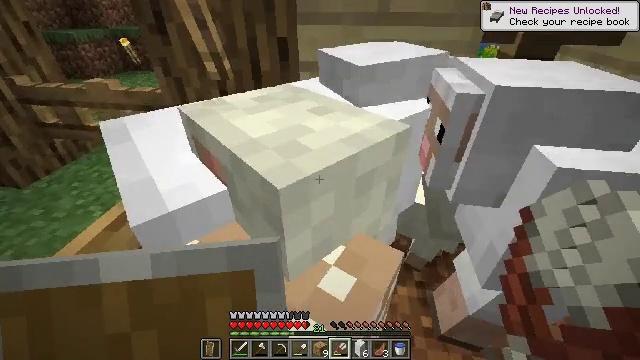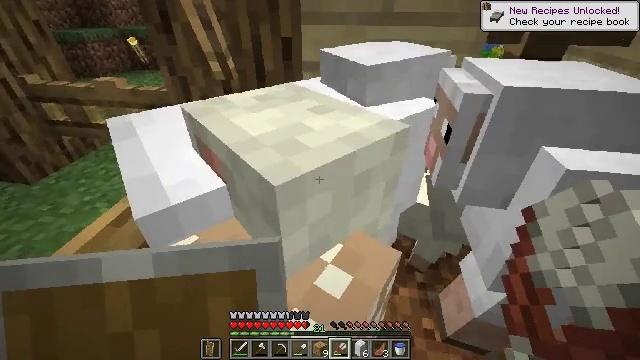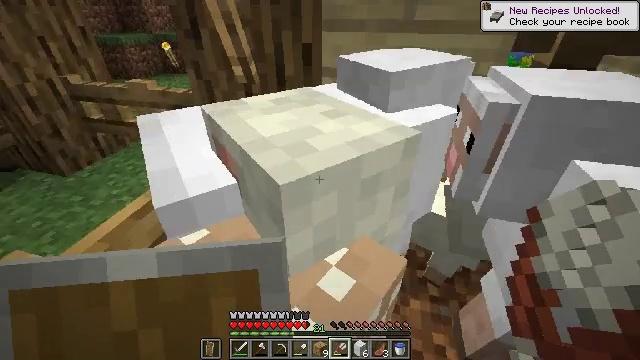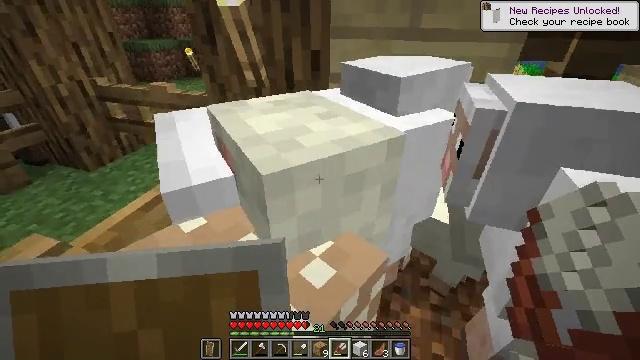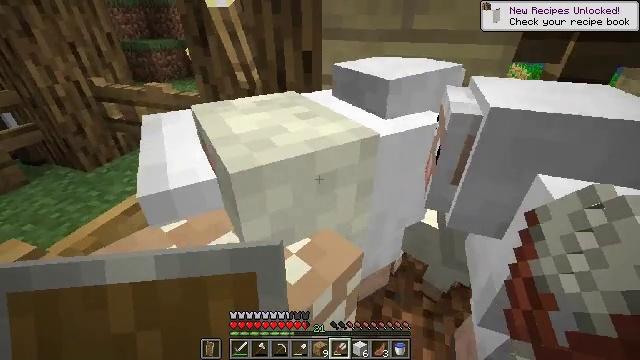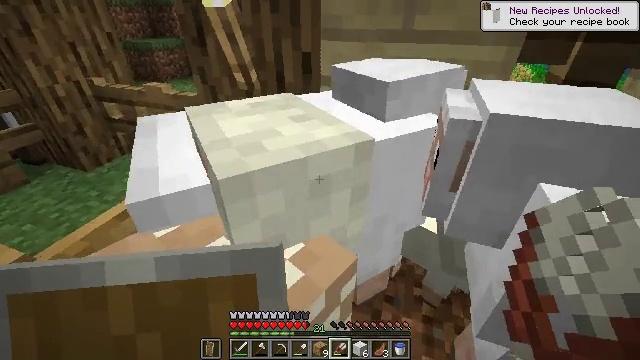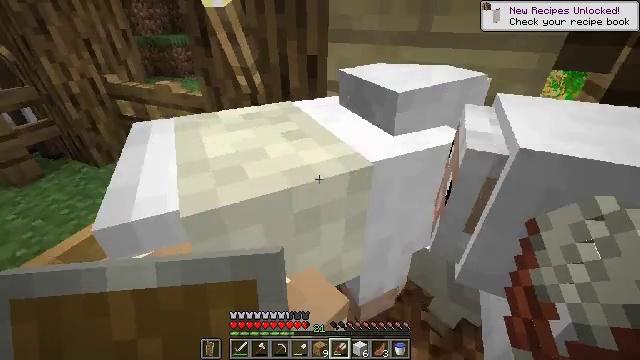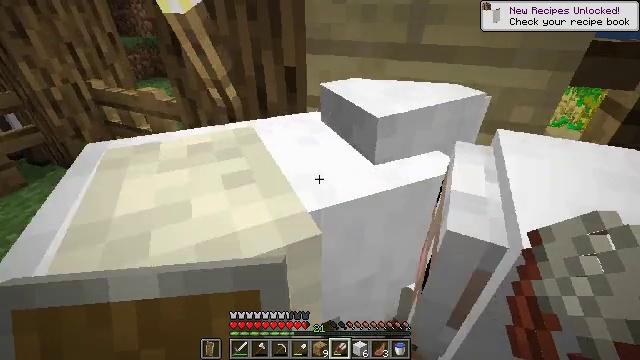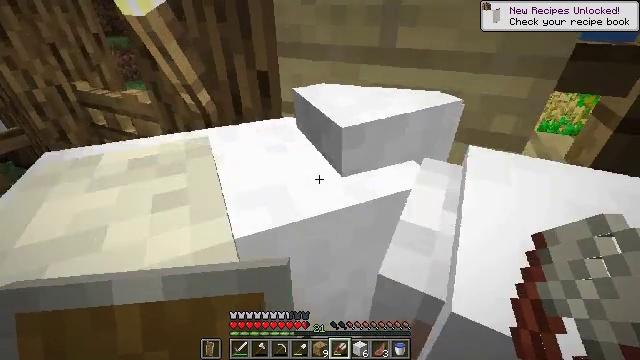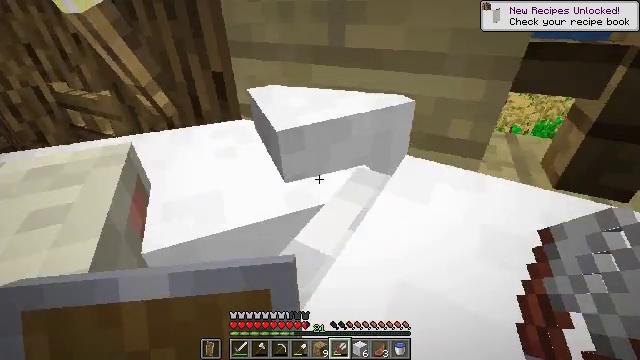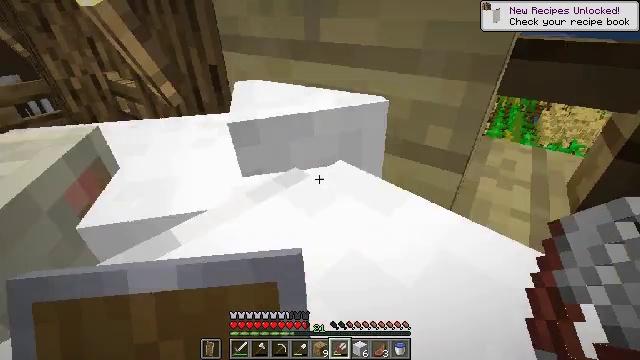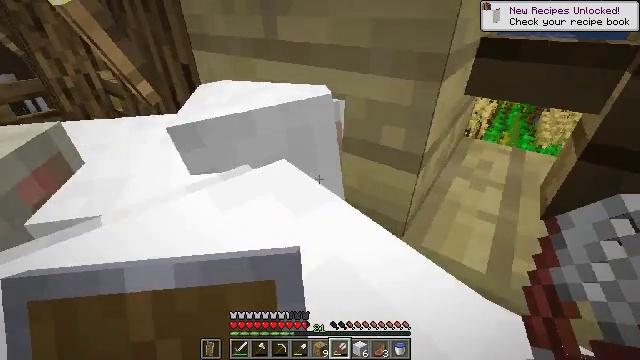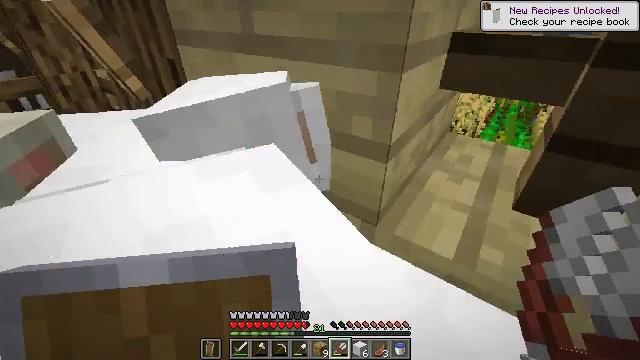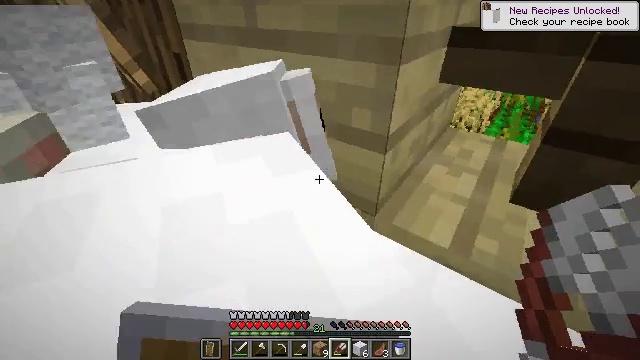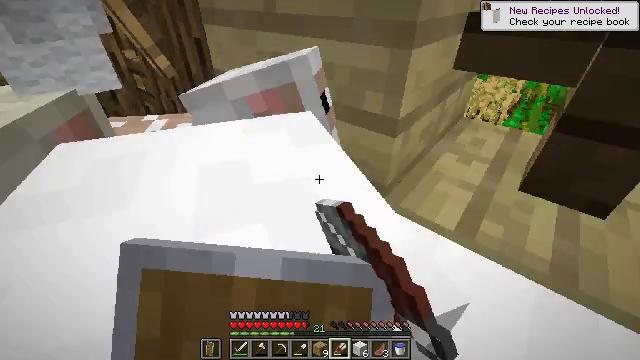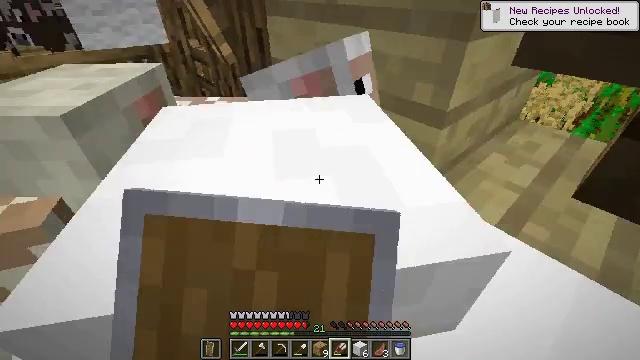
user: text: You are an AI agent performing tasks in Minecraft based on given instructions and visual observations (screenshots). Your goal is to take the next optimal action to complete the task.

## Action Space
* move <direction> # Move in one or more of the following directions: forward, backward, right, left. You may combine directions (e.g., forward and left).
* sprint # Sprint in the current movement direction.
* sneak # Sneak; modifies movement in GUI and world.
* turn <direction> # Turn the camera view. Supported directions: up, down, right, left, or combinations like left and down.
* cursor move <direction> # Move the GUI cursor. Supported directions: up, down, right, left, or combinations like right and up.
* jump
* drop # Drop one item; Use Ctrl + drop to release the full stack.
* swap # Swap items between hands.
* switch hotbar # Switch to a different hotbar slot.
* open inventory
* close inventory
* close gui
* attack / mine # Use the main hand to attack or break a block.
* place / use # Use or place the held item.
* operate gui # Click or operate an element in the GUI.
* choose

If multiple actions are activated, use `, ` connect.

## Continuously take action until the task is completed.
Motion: motion action
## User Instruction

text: Craft a white carpet.
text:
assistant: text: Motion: turn left, use / place
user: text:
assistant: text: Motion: turn left and up, use / place
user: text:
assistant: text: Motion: turn left and up
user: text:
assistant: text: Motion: move forward, use / place
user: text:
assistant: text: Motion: move forward, use / place
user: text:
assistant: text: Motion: move forward, turn left, use / place
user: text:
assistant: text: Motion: move forward and move right, turn left, use / place
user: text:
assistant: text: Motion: move forward and move right, use / place
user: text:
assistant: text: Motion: move forward and move right, use / place
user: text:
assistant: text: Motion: move right, turn left, use / place
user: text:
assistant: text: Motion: no_op
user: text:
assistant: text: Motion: no_op
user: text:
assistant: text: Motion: use / place
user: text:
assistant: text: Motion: turn left and down, use / place
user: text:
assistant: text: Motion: turn left, use / place
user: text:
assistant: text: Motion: turn left and up
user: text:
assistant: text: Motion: turn left and up
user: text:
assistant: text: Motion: no_op
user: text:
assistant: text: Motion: no_op
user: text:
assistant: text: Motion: no_op
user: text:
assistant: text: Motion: no_op
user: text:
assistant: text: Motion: no_op
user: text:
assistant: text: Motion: turn right and up
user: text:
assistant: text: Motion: turn right
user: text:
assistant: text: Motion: turn right
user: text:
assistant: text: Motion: turn right
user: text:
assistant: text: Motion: turn left and down
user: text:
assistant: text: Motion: turn left
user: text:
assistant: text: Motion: turn left and up
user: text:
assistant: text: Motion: turn left